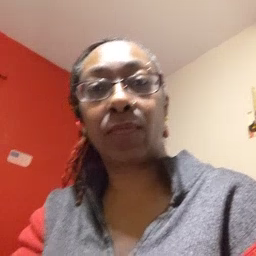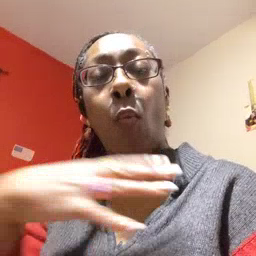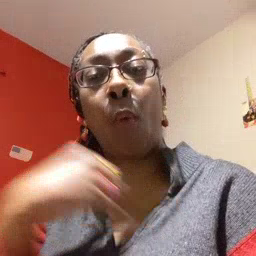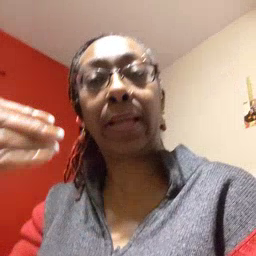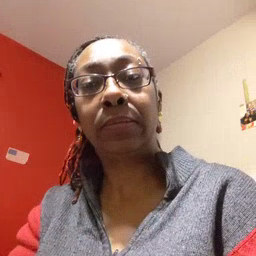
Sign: white